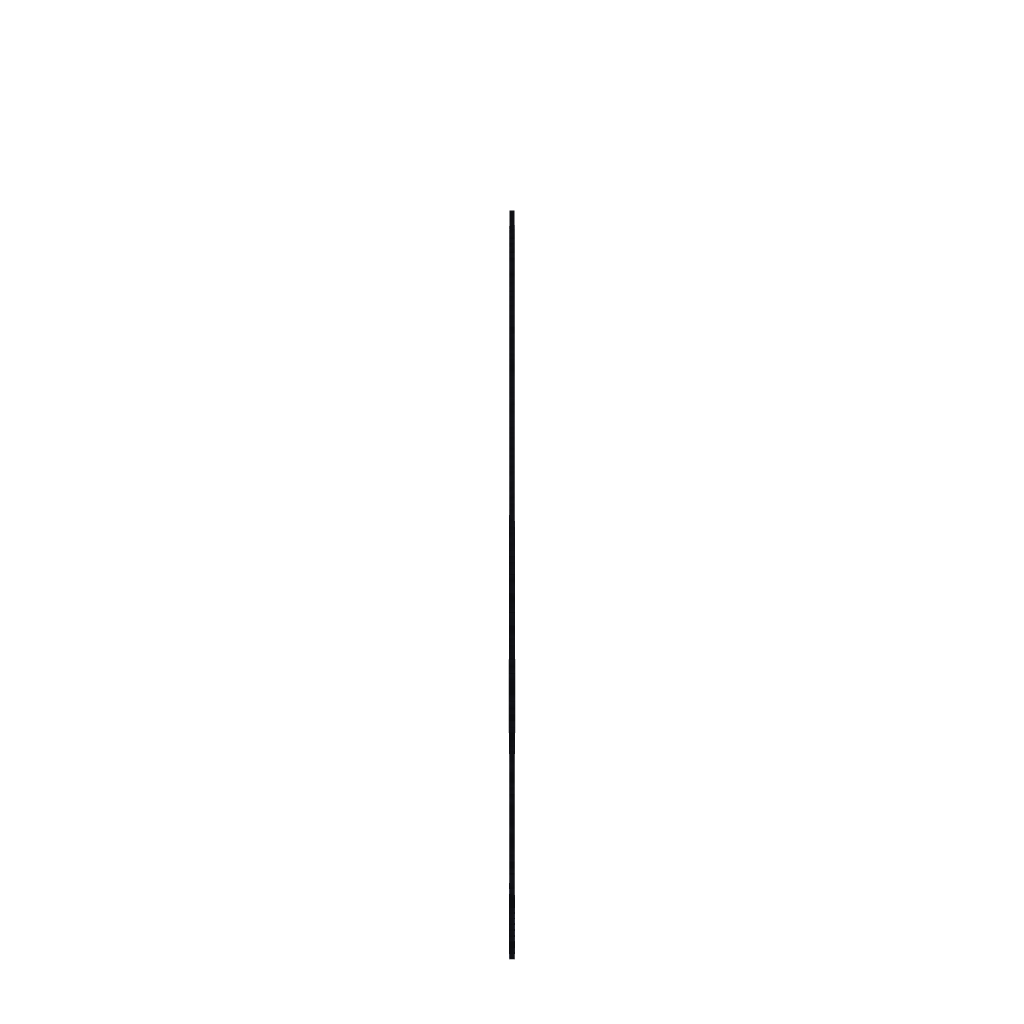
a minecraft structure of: Hotel Mario Shematic